Field crop: maize
Growth stage: 2
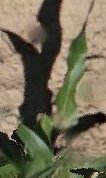
Species: maize